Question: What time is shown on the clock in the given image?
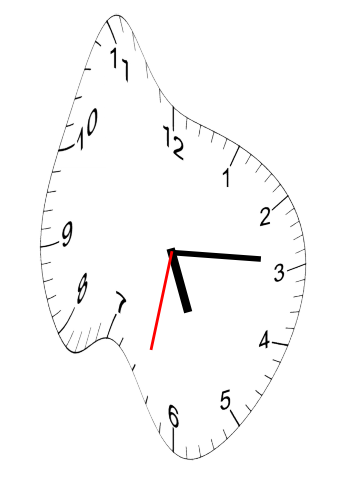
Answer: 05:14:32